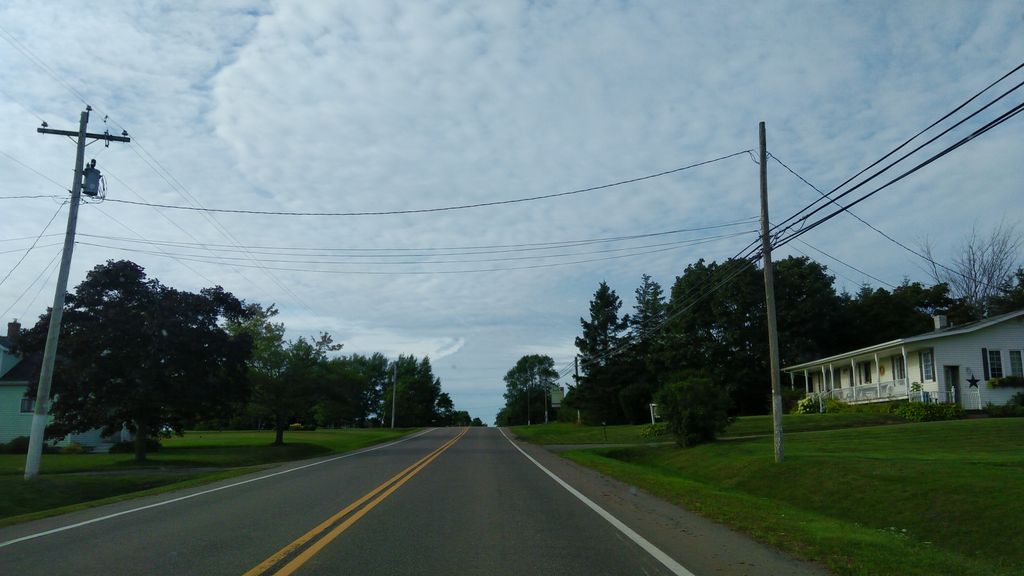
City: charlottetown